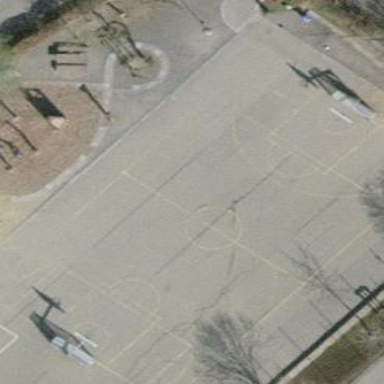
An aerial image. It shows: Multi-sport pitch with asphalt surface.